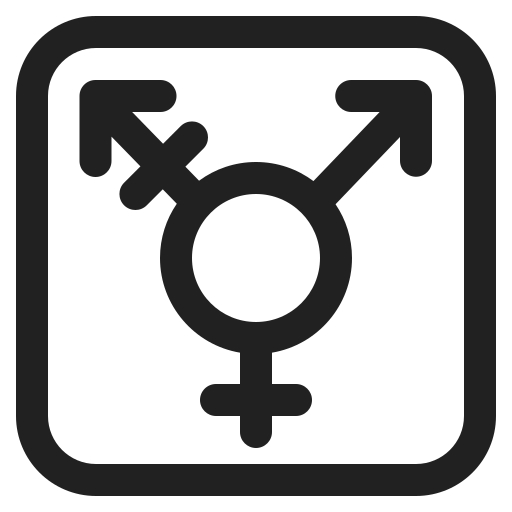
transgender symbol high contrast